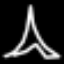
Label: The Eiffel Tower